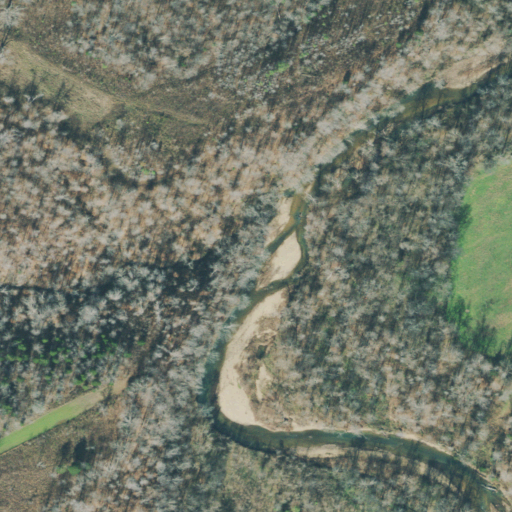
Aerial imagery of valley in Tennessee named Bill Kutch Hollow containing deciduous forest, woody wetlands, pasture, and open development